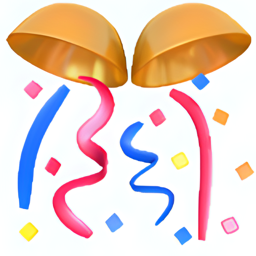
Name: confetti ball
Emoji: 🎊
Group: Activities
Sub-group: event